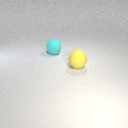
large cyan rubber sphere behind large yellow rubber sphere